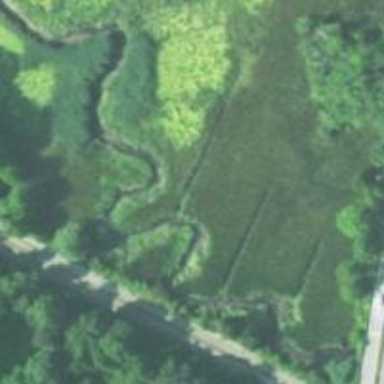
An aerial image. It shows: Fen wetland area.